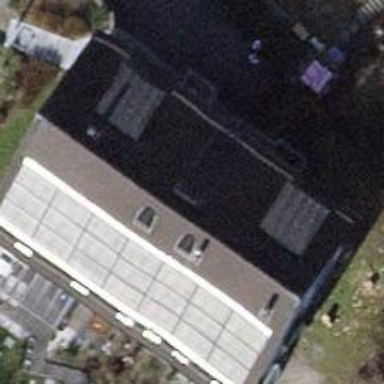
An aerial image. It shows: Building with tile roof.